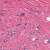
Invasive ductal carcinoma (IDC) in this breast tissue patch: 1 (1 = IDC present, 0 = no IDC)